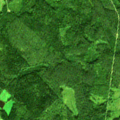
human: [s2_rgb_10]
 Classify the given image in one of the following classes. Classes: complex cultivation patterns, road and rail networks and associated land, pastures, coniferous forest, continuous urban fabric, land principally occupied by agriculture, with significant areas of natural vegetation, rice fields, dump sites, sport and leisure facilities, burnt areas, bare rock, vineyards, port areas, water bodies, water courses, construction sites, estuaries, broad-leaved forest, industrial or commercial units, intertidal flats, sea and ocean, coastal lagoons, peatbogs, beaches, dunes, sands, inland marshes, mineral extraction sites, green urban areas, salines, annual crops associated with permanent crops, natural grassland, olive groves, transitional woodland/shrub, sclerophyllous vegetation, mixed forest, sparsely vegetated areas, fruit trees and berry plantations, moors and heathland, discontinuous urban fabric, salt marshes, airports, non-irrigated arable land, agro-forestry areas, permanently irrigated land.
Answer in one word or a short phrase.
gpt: coniferous forest, mixed forest, transitional woodland/shrub